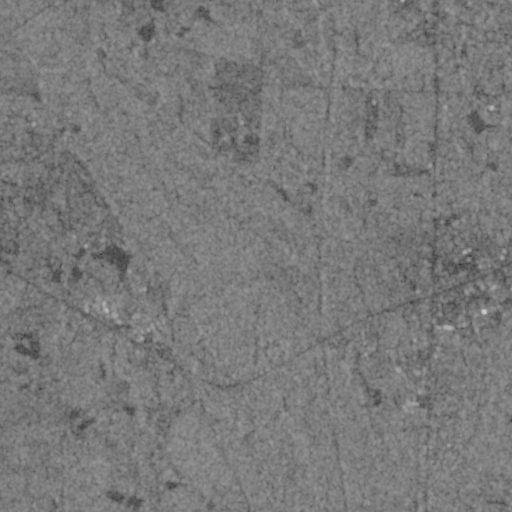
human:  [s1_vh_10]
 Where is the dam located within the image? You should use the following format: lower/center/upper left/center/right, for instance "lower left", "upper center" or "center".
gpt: The dam is located in the upper left of the image.
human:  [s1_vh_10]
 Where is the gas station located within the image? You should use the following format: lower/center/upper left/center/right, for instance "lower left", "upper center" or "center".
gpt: The gas station is located in the center right of the image.
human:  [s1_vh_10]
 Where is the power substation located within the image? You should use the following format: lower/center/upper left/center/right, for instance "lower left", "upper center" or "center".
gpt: The power substation is located in the upper right of the image.
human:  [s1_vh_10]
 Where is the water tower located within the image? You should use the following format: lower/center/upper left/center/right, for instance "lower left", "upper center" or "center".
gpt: The water tower is located in the center left of the image.
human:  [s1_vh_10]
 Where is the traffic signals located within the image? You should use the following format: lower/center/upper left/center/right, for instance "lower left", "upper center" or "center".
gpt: The traffic signals is located in the center right of the image.
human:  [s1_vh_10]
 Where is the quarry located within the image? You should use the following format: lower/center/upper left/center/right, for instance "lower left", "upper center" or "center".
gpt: There is no quarry in the image.

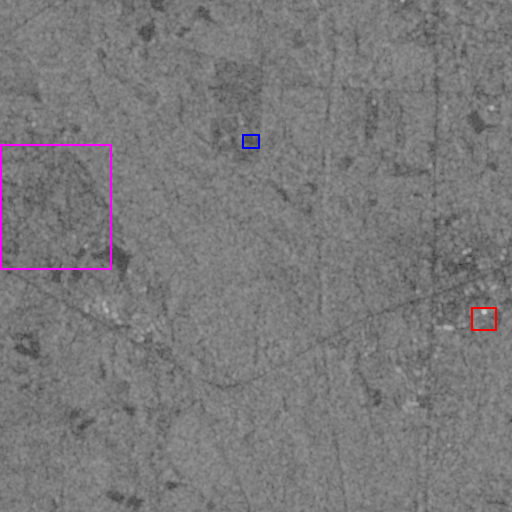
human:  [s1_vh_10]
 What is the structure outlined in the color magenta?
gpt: The structure outlined in magenta is a park.
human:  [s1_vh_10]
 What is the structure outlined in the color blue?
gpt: The structure outlined in blue is a parking lot.
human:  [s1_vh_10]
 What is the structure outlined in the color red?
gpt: The structure outlined in red is a building.
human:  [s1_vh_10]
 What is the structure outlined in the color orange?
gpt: There is no orange outline.